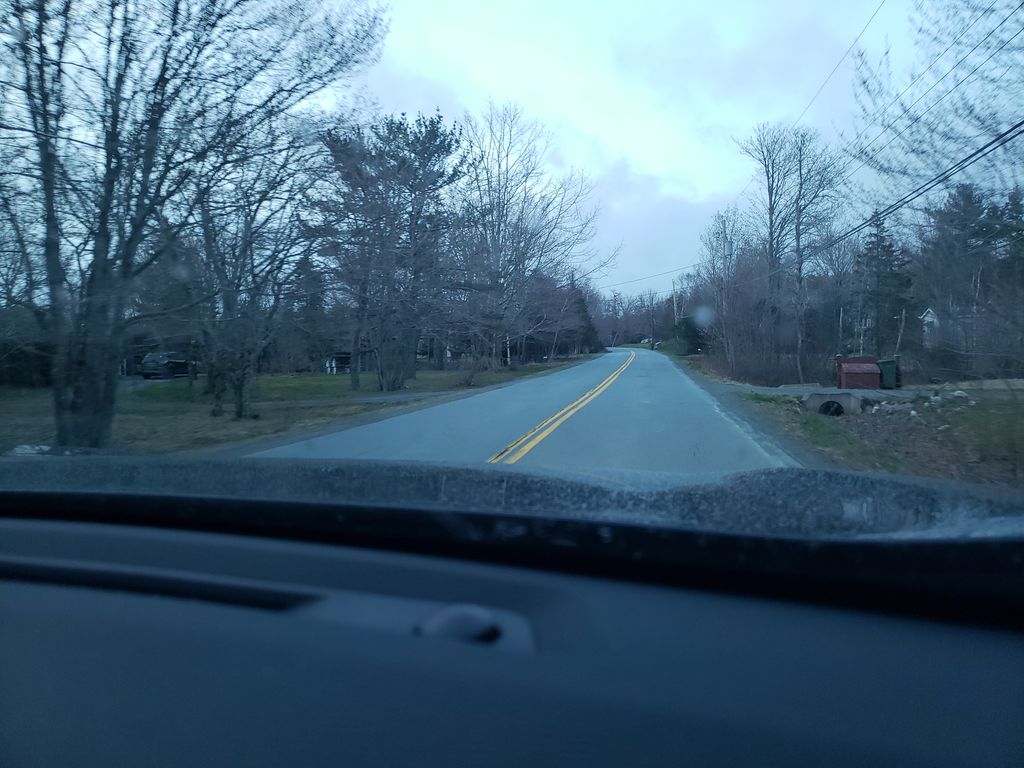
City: halifax